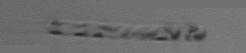
Label: Dactyliosolen_fragilissimus